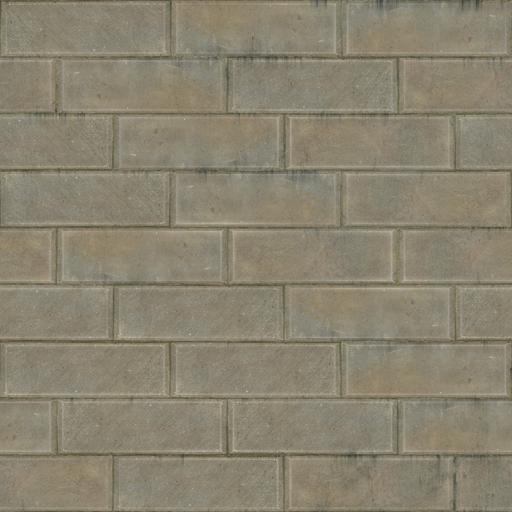
Tags: brick bricks stone wall